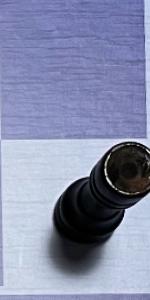
Label: Rook_Black